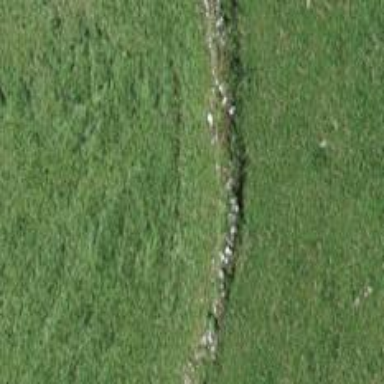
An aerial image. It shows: Wall made of dry stone.